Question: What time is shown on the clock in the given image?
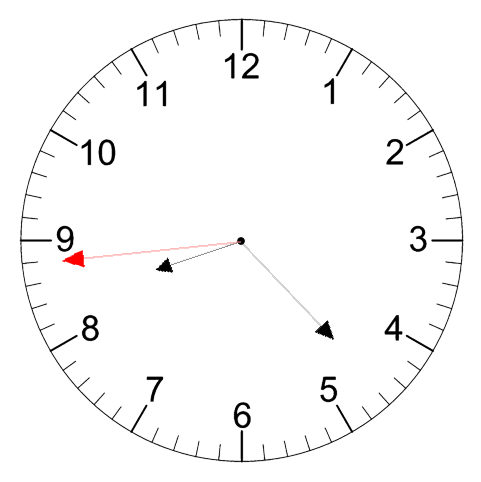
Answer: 08:22:44